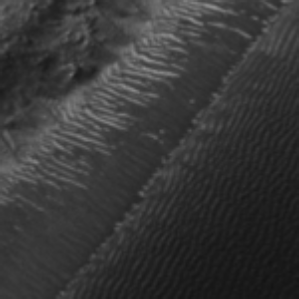
Label: frost